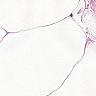
Metastatic tissue present: no